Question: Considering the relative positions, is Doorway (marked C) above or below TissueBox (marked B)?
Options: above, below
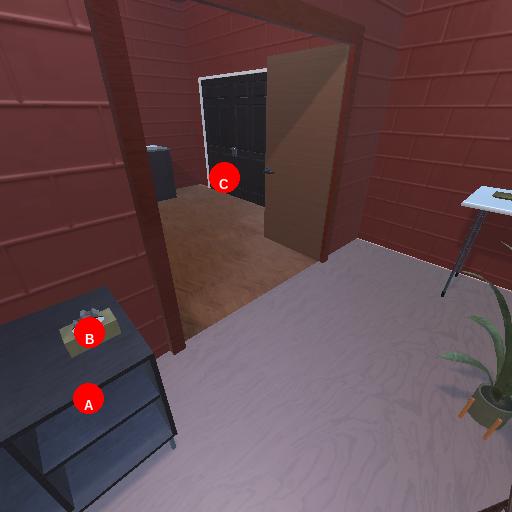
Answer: above